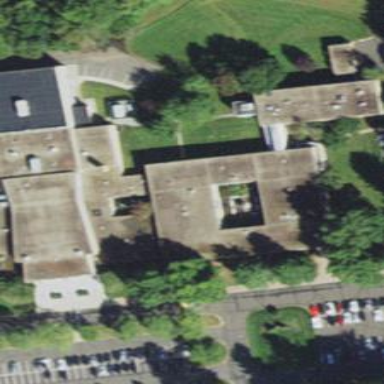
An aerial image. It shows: School.